Question: Sorry if my title is horrible, I'm trying to create a navigation controller that pop like the mail in ios, like this:

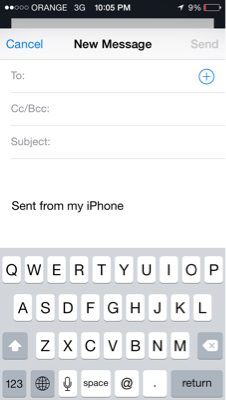
Answer: An easy solution (thus it might not be the most programmatically correct, im not sure), could be set both ViewController (the one one appearing like mail and the one behind him) inside a parent ViewController and manage their views as you like.
Something I done quickly:

Both ViewController working, of course you can disable the bottom one and set a gray view over as in your image.
code:
Inside the bottom ViewController create a new NavigationController with the ViewController you want to push and then add it as a child of the first one:
'''
nav = [[UINavigationController alloc] initWithRootViewController:[VcWithNavViewController new]];
[nav.view setFrame:CGRectMake(self.view.bounds.origin.x, self.view.bounds.size.height, self.view.bounds.size.width, 500)];
[self addChildViewController:nav];
[self.view addSubview:nav.view];
[nav didMoveToParentViewController:self];
'''
then simply animate the view of that child into your screen when the time is right:
'''
- (void) popViewController {
[UIView animateWithDuration:2 delay:5 options:UIViewAnimationOptionCurveEaseInOut animations:^{
[nav.view setFrame:CGRectMake(0, 200, self.view.bounds.size.width, 500)];
} completion:nil];
'''
}